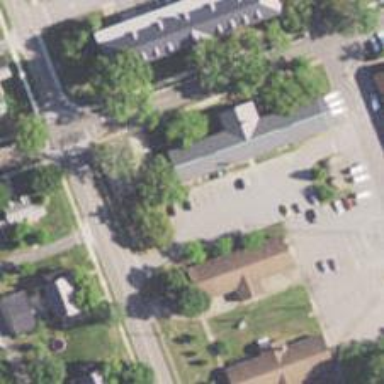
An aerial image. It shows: Post office.